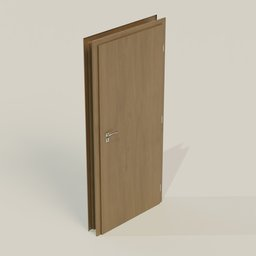
Label: architecture